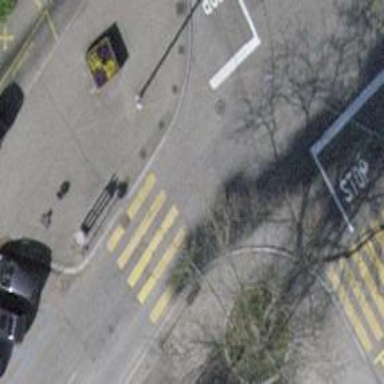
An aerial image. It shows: Paved footway with crossing.